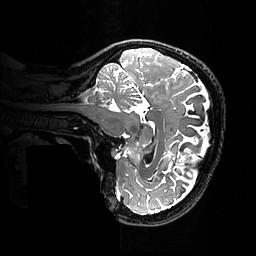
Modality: T2w
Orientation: sagittal
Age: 29
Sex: female
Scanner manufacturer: ge
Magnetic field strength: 3 T
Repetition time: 3.202 s
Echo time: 0.0669 s